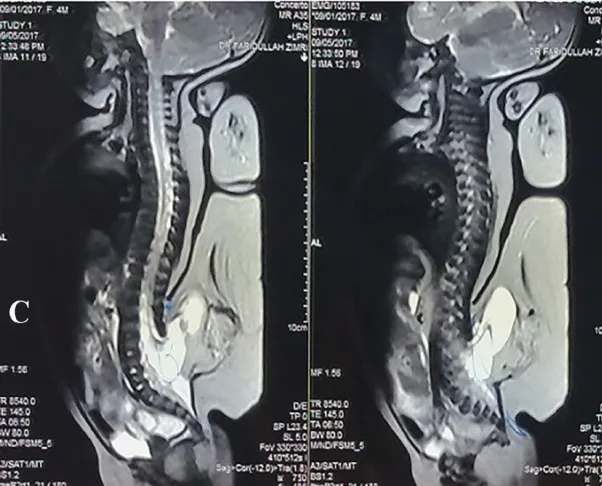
C: MRI lumbosacral spine, sagittal view.
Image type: radiology (mri)